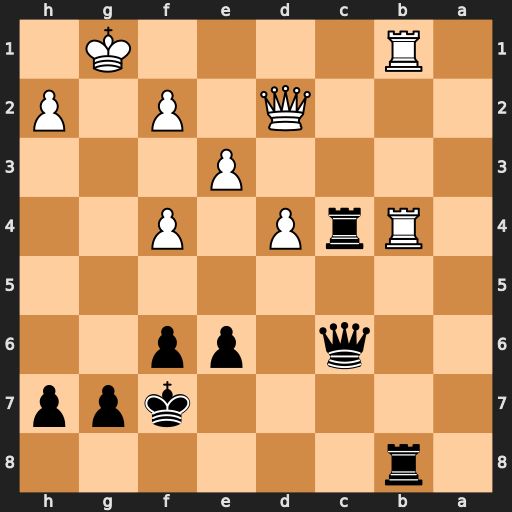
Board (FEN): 1r6/5kpp/2q1pp2/8/1RrP1P2/4P3/3Q1P1P/1R4K1
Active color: b
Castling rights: -
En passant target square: -
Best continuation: Rbxb4 Rxb4 Rc1+ Qxc1 Qxc1+